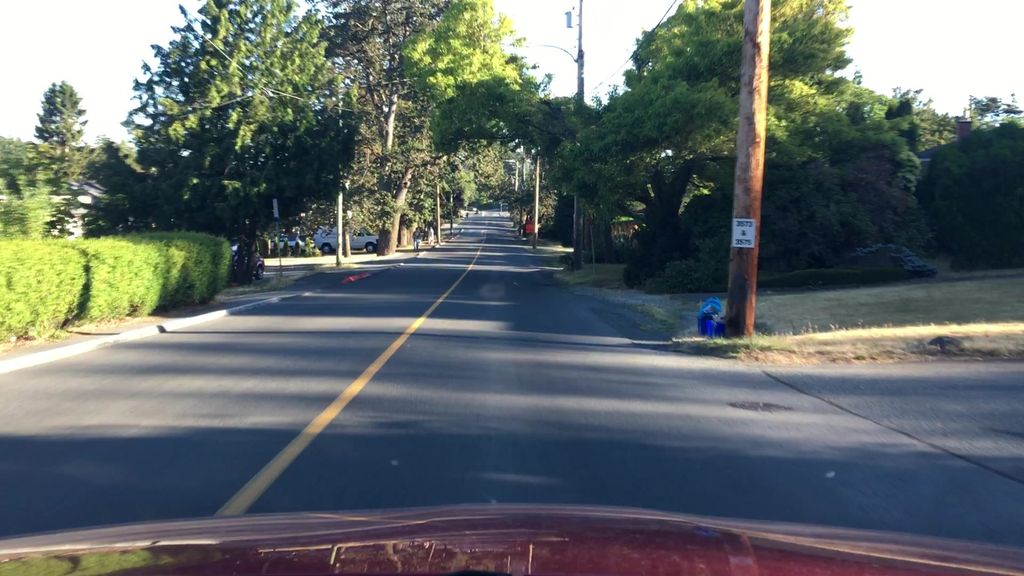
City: victoria